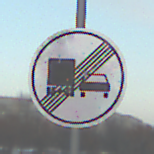
Verkehrszeichen: EndeUeberholverbotKraftfahrzeuge
Umgebung: Outdoor, Nature
Tageszeit: SunriseSunset
Wetter: PartlyCloudy
Licht: Natural
Jahreszeit: NotSpecified
Kontrast: LowContrast